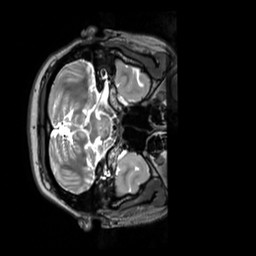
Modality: T2w
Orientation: axial
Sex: female
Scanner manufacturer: siemens
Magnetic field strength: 3 T
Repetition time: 3.2 s
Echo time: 0.409 s